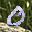
Label: 0